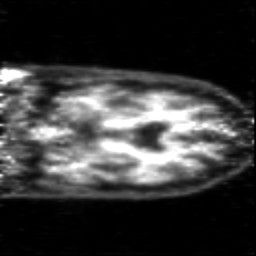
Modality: PET
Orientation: coronal
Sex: male
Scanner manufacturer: siemens